Field crop: maize
Growth stage: 1
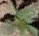
Species: datura